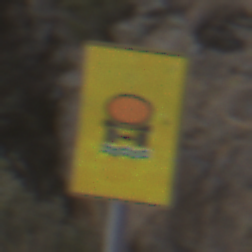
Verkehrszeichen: FahrzeugeMitWassergefaehrdenderLadungOhnePfeilsymbol
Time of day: Dusk
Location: Outdoor (Nature)
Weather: Clear
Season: NotSpecified
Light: Natural